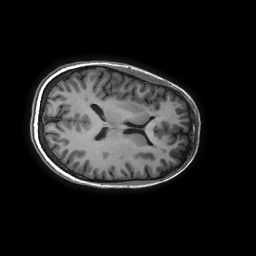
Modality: T1w
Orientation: axial
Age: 26
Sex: female
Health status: healthy
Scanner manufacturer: ge
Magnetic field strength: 3 T
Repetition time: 0.008376 s
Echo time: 0.003088 s